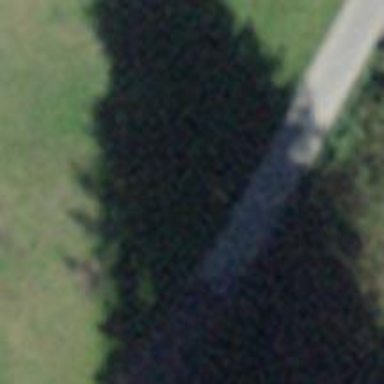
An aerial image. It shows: Pole supporting pipeline marker with roof cover.